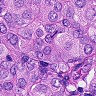
Metastatic tissue present: yes